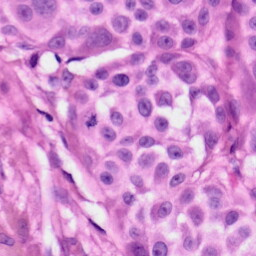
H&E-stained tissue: Skin